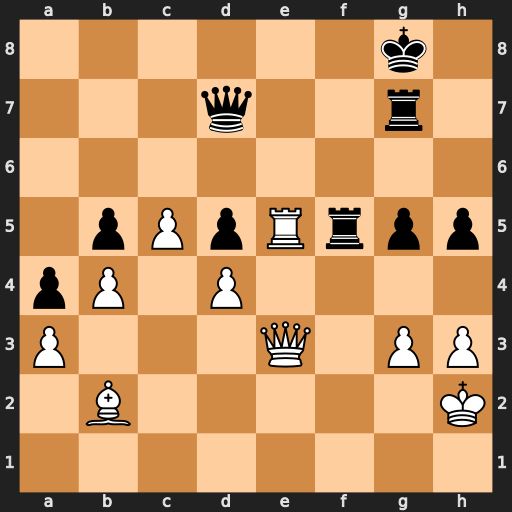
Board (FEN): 6k1/3q2r1/8/1pPpRrpp/pP1P4/P3Q1PP/1B5K/8
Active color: w
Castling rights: -
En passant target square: -
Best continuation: c6 Rxe5 cxd7 Rxe3 d8=Q+